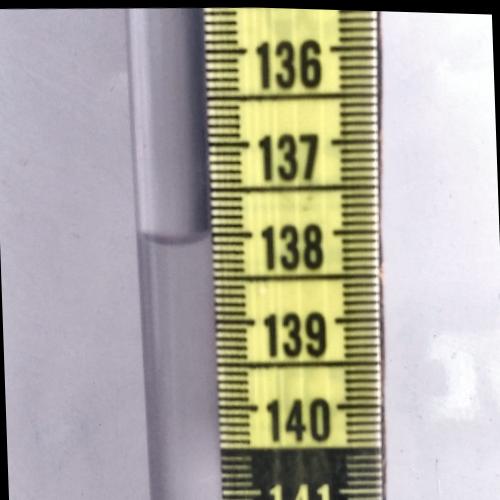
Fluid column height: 138.0 cm